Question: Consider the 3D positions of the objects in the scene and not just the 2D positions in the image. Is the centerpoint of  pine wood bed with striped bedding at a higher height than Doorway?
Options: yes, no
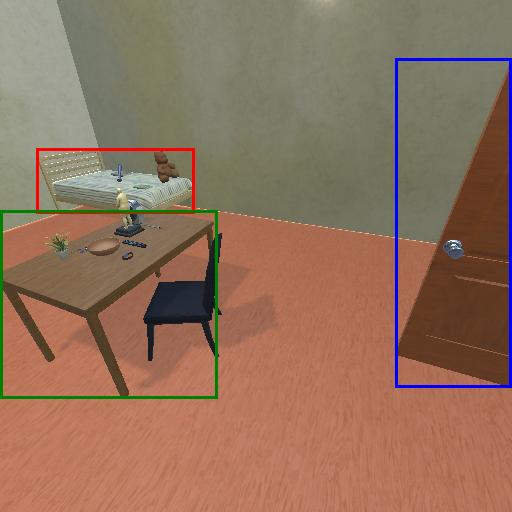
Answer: yes